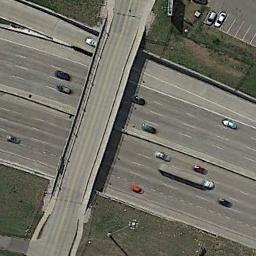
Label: overpass